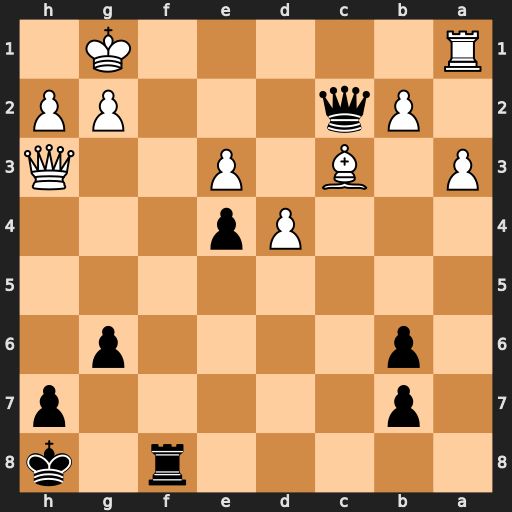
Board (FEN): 5r1k/1p5p/1p4p1/8/3Pp3/P1B1P2Q/1Pq3PP/R5K1
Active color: b
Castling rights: -
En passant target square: -
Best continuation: Qf2+ Kh1 Qf1+ Rxf1 Rxf1#